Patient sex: M
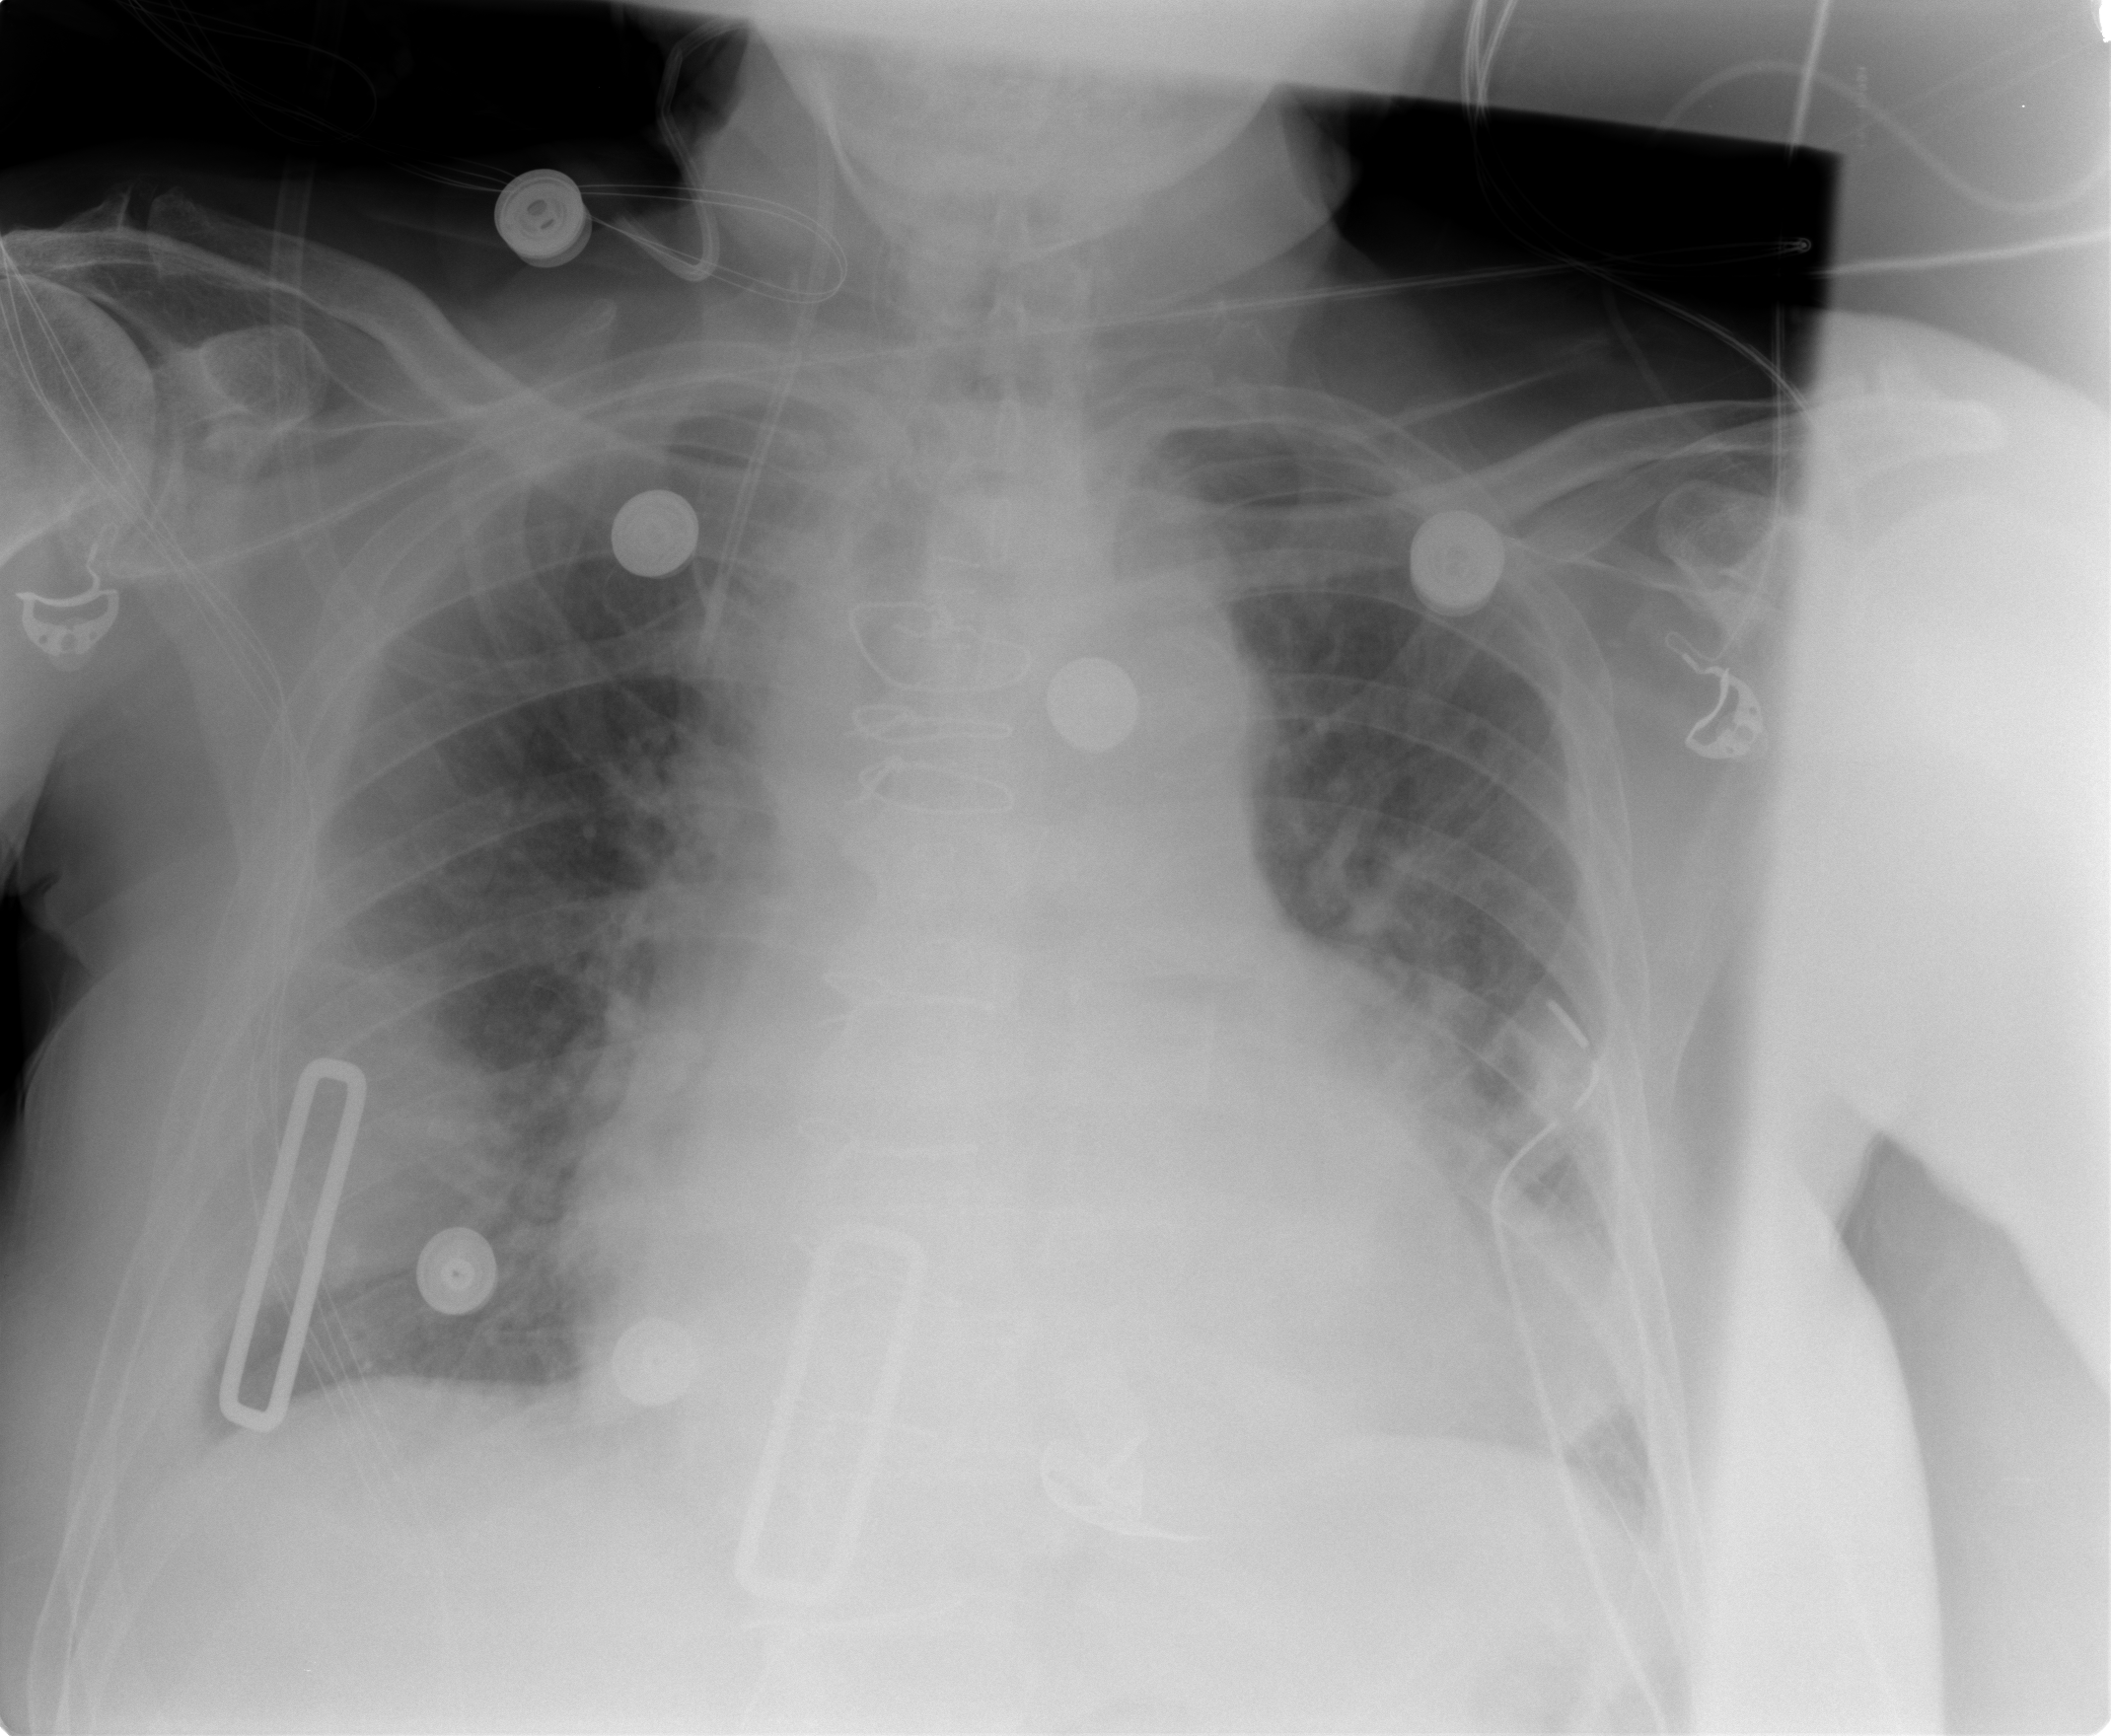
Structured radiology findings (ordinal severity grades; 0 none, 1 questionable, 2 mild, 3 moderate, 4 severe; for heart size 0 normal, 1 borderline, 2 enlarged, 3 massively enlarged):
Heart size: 2
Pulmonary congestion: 0
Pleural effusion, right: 2
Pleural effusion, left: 0
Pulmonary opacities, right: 2
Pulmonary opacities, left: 0
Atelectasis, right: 2
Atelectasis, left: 2